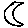
Label: moon